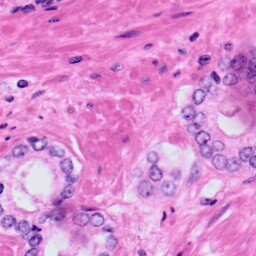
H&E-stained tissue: Prostate